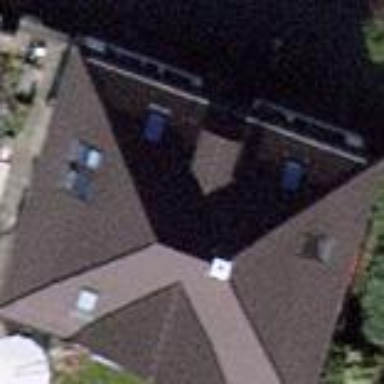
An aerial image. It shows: Building with hipped roof made of roof tiles.